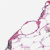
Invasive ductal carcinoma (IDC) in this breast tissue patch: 0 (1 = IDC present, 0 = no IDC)